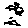
Label: bird